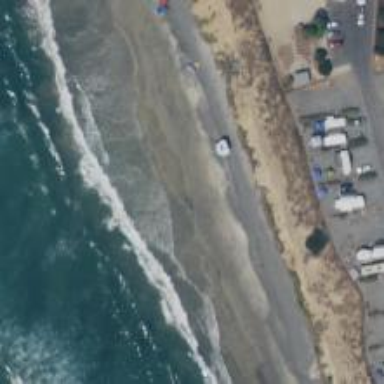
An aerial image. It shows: Lifeguard tower is present for emergency situations.